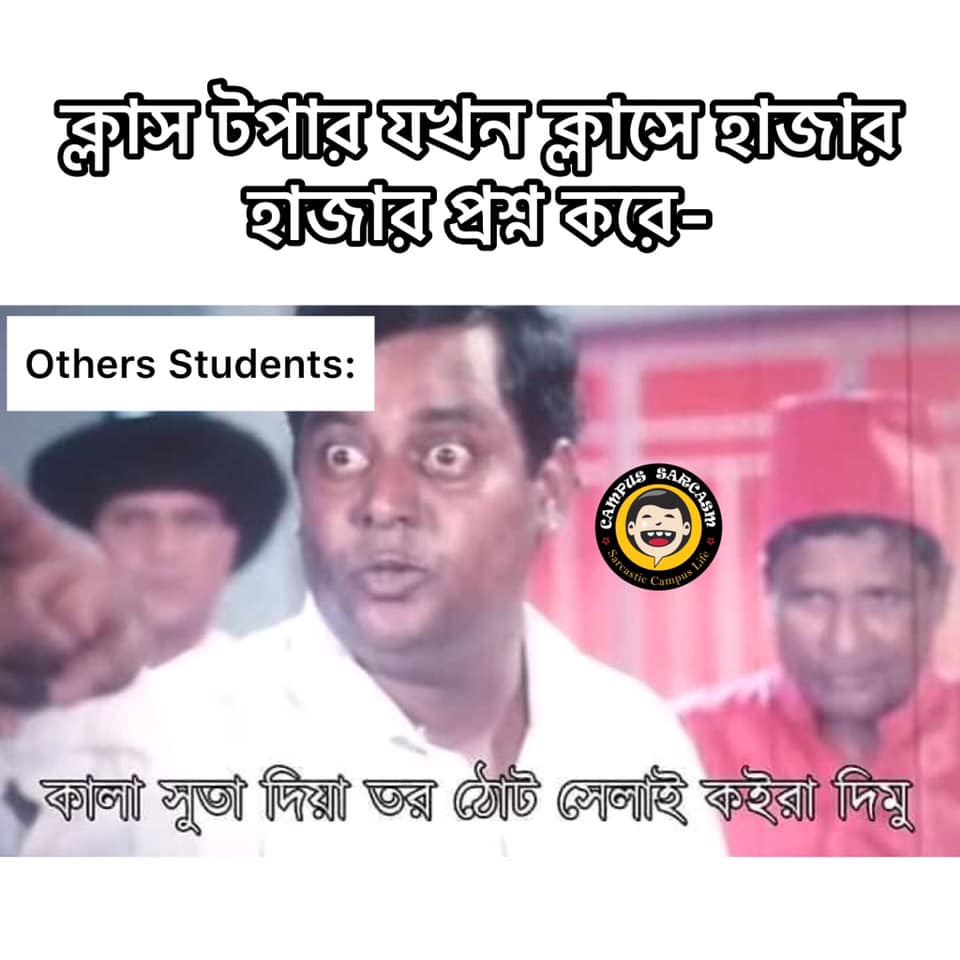
Caption: ক্লাস টপার যখন ক্লাসে হাজার হাজার প্রশ্ন করে -   কালা সুতা দিয়া তর ঠোট সেলাই কইরা দিমু
Label: non-hate